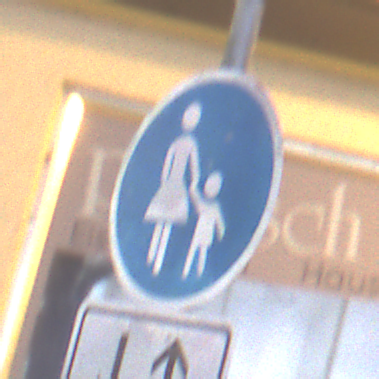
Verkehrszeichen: Gehweg
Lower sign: RichtungsangabeDurchPfeile8
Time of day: Night
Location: Outdoor (Urban)
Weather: Overcast
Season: Winter
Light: Artificial